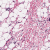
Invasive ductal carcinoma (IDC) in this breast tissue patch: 0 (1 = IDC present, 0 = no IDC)